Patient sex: F
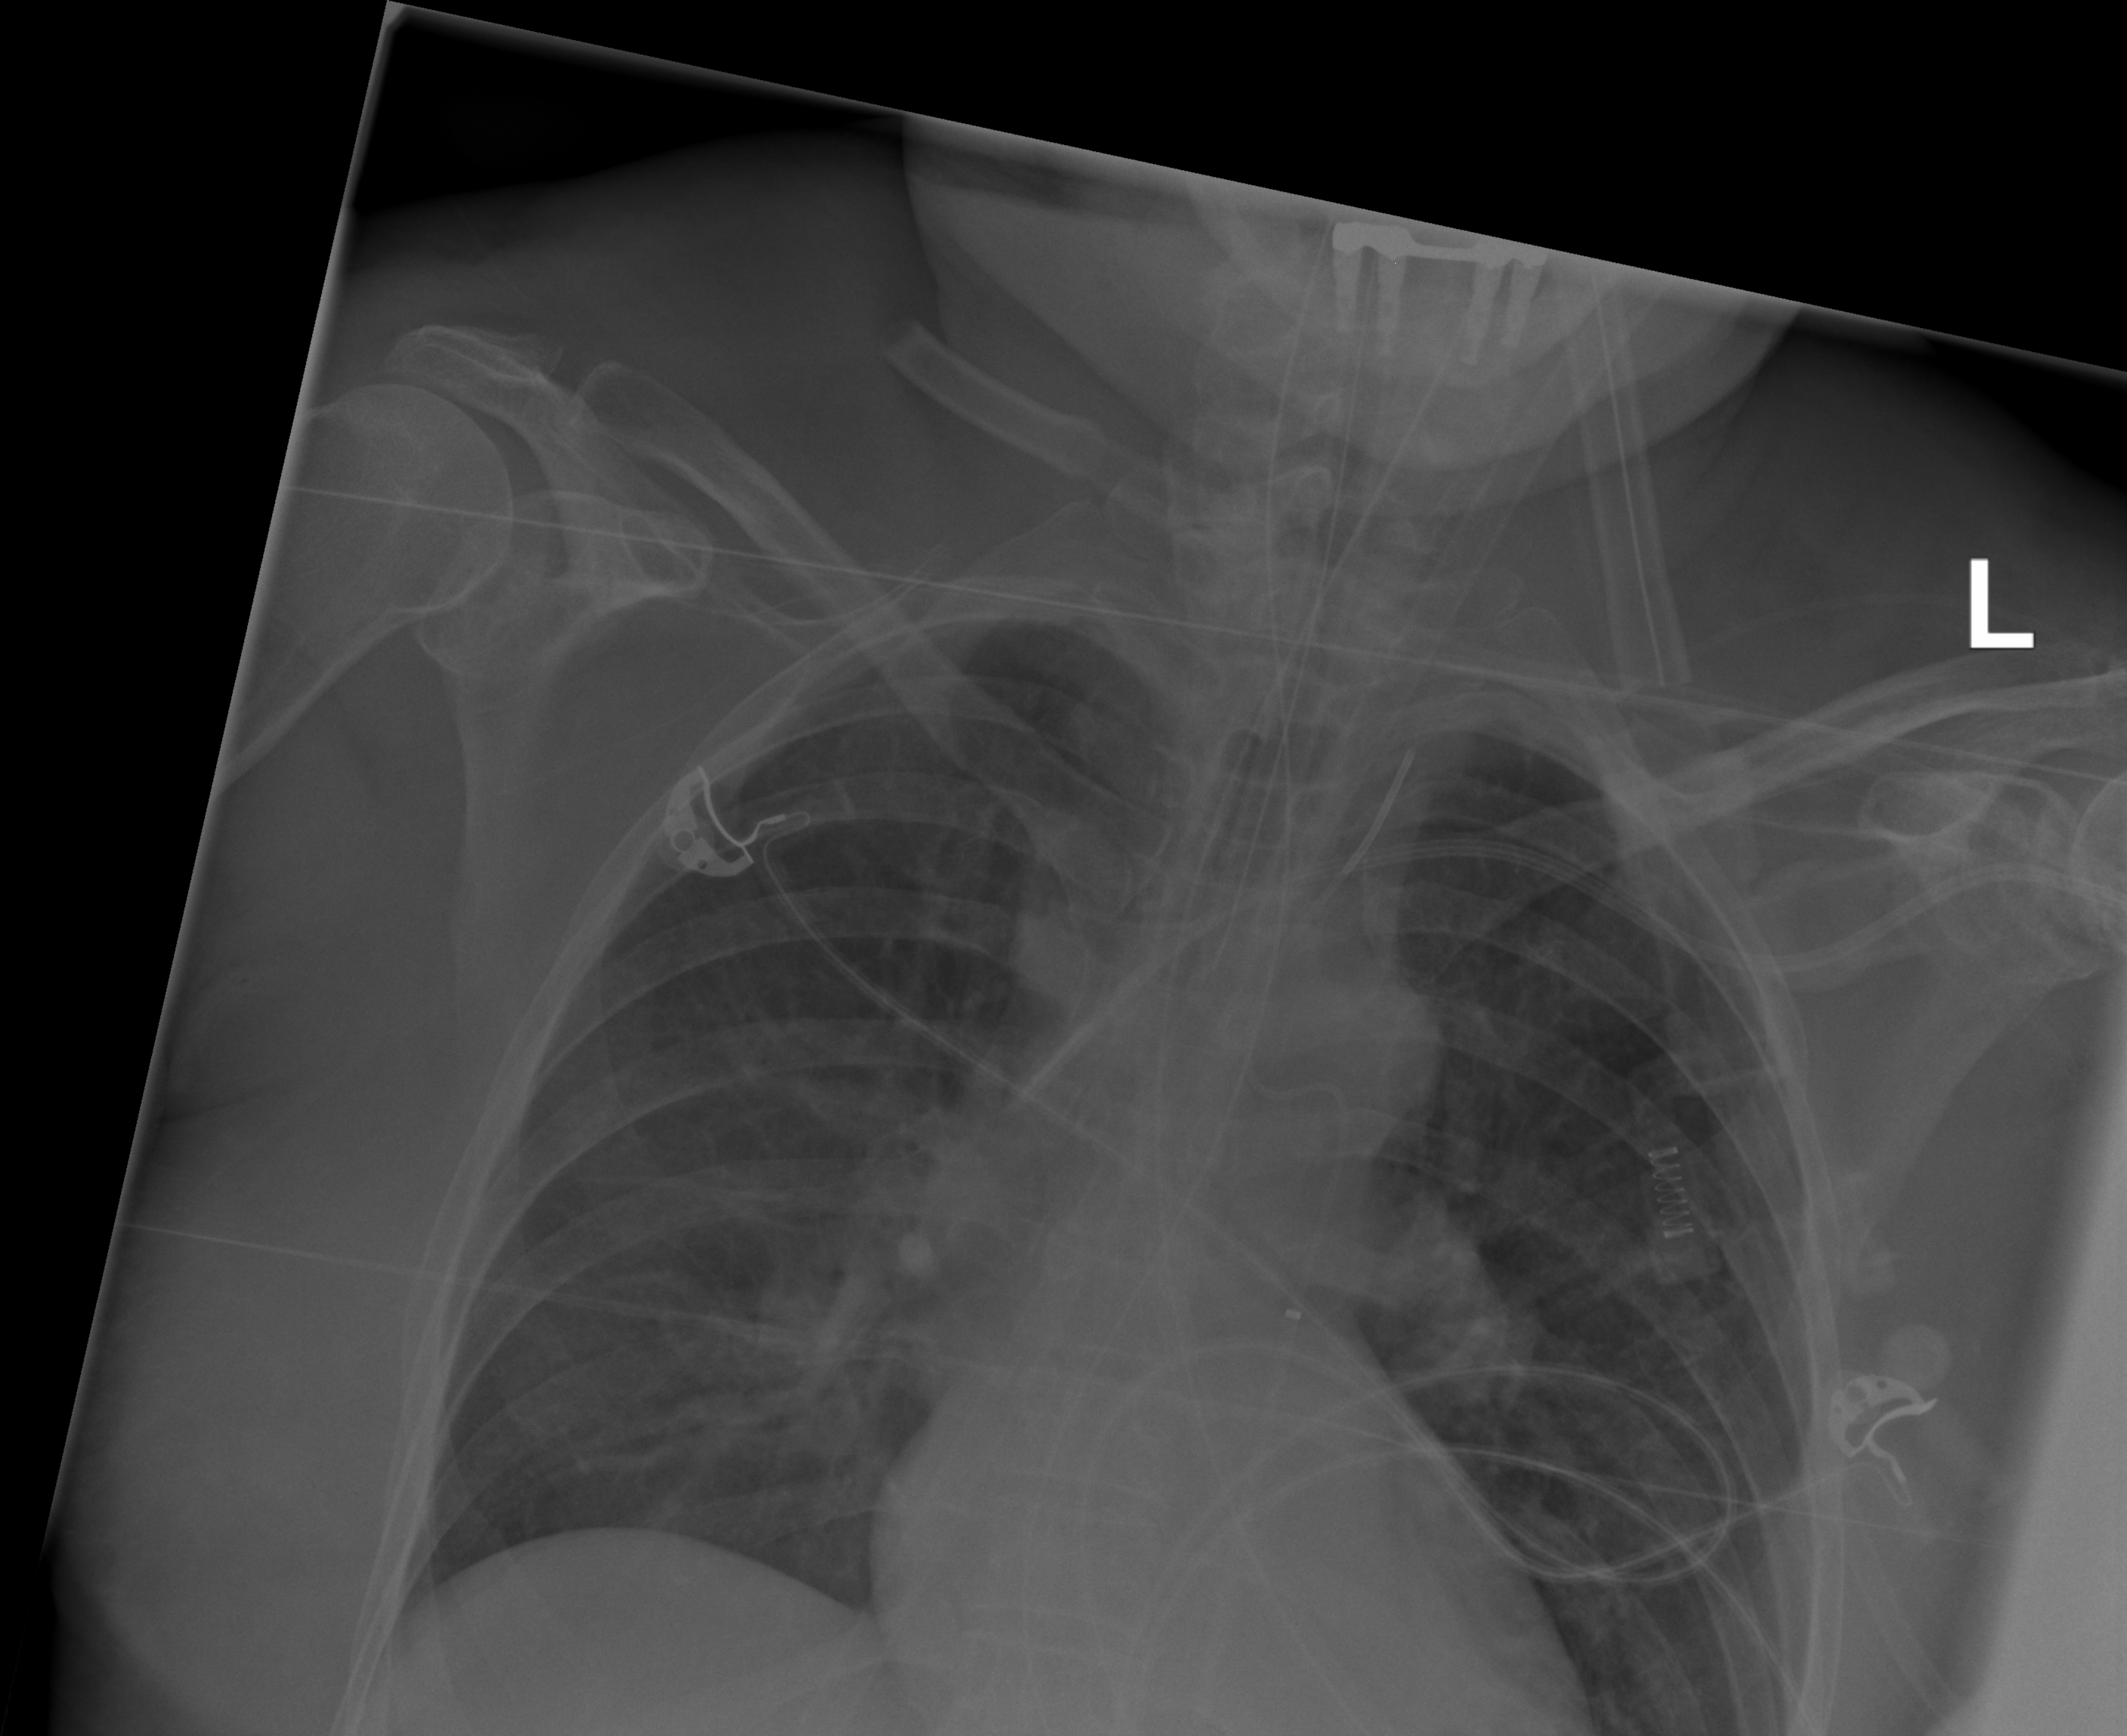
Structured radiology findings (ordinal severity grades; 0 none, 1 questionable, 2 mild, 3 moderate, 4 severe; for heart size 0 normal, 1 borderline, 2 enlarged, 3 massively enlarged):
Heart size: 0
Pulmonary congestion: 0
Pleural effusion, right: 0
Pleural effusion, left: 0
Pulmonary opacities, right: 2
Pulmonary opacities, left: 0
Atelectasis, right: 2
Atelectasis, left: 0